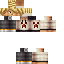
A male human skin with medium skin, wearing blonde long hair dressed in a blue hoodie and brown pants, featuring a closed mouth.